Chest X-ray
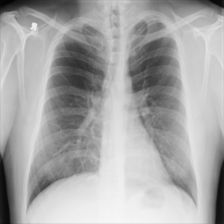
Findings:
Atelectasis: negative
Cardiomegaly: negative
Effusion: negative
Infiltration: negative
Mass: negative
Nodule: negative
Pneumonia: negative
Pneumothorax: negative
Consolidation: negative
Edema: negative
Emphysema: negative
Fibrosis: negative
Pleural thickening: negative
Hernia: negative